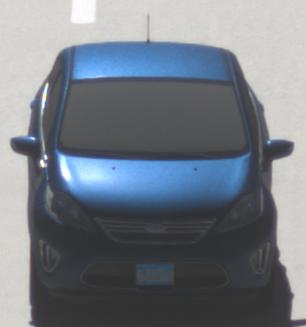
Make: Ford
Model: Fiesta
Detailed model: ’09 Sedan (seventh series)
Model produced from: 2010
Model produced until: 2017
Doors: 4
Color: blue
Road condition: dry road
Daytime: midday
Contrast: high contrast